Interaction volume radius: 5 \u00c5
Interaction volume height: 45 \u00c5
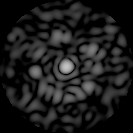
Disorder parameter: 0.8243